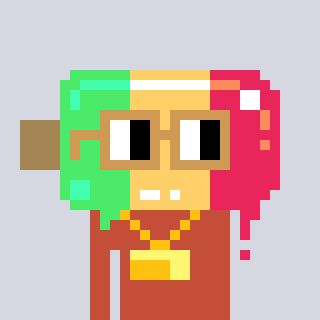
a pixel art character with square brown glasses, a icepop-shaped head and a rust-colored body on a cool background